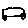
Label: car